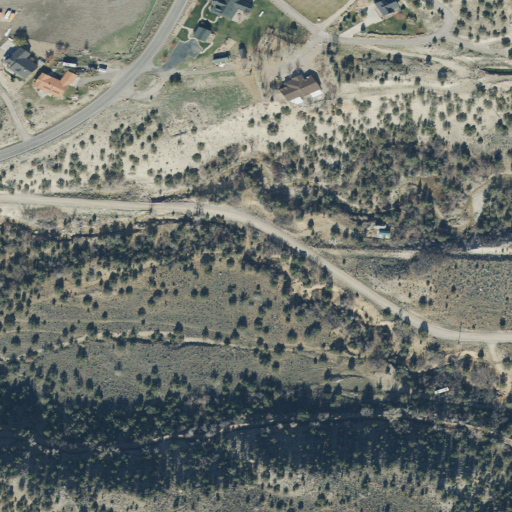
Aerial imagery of valley in Utah named Funk Canyon containing shrub, evergreen forest, open development, low intensity development, cultivated crops, medium intensity development, and woody wetlands